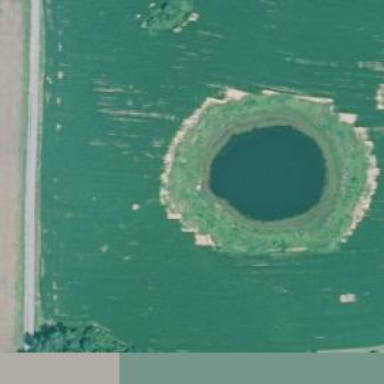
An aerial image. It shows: Serene pond surrounded by nature.